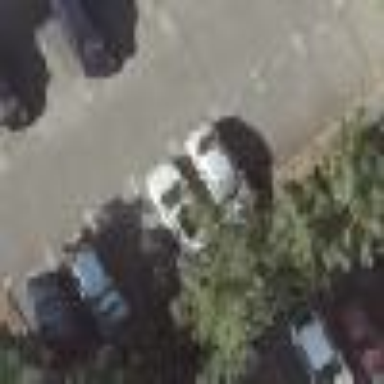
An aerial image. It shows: Street-side parking area.